Question: I want to compare the pageviews and sessions in each months.
So, I got a data frame as below
'''
month time_interval sessions pageviews
1 < 10s 564622 577686
1 11 ~ 30 36575 84314
1 31~60 46547 127134
1 61~180 106056 408649
1 181~600 125891 839148
1 601~1800 99293 <PHONE>
1 >1801 38534 <PHONE>
2 < 10s 553552 566598
2 11 ~ 30 35440 82011
2 31~60 45558 124921
2 61~180 101529 390493
2 181~600 123027 820094
2 601~1800 98427 <PHONE>
2 >1801 39178 <PHONE>
3 < 10s 690598 706859
3 11 ~ 30 44409 102951
3 31~60 56585 156536
3 61~180 126382 492019
3 181~600 150267 <PHONE>
3 601~1800 118928 <PHONE>
3 >1801 45465 <PHONE>
....
'''
Now, I want to draw a dodged bar chart
here is my code
'''
ggplot(data=mydata, aes(x=month,y=pageviews,fill=time_interval)) + geom_bar(stat="identity",position="dodge", colour="black")
'''
Don't know why I got a weird graph as below :

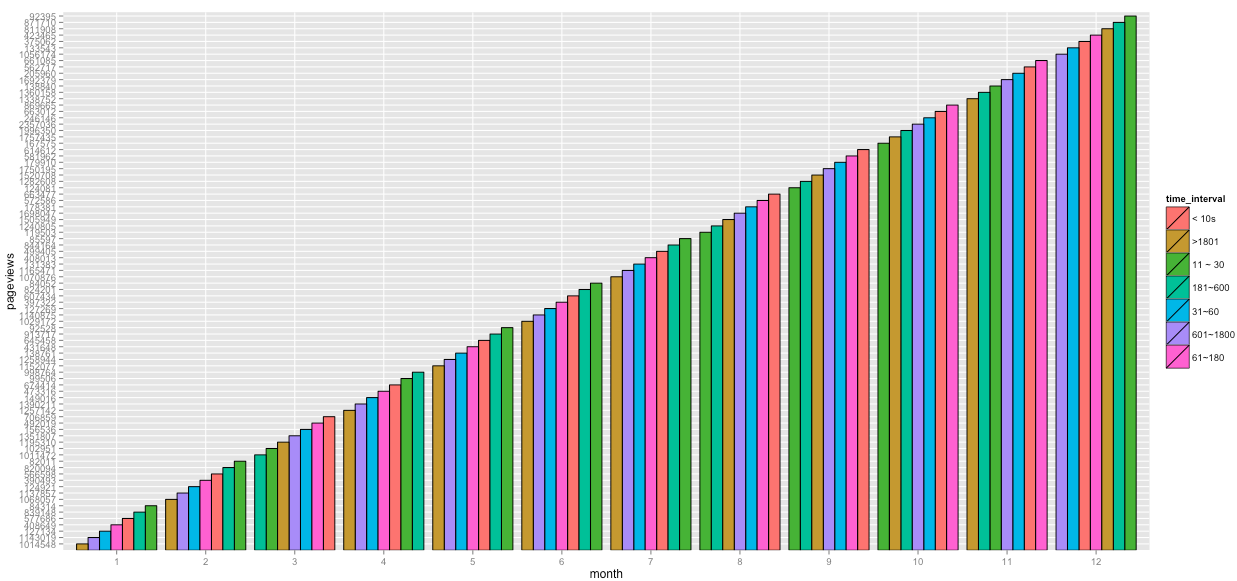
Answer: Your 'pageviews' data is a factor. It will work if you transform it to a numeric variable. Furthermore, you shoudl reorder the levels of the factor 'time_interval':
'''
mydata <- transform(mydata,
time_interval = factor(time_interval, levels =
c('< 10s','11 ~ 30','31~60', '61~180','181~600', '601~1800','>1801')),
pageviews = as.numeric(as.character(pageviews)))
'''
The plot:
'''
library(ggplot2)
ggplot(data = mydata, aes(x = month, y = pageviews, fill = time_interval)) +
geom_bar(stat = "identity", position = "dodge", colour = "black")
'''